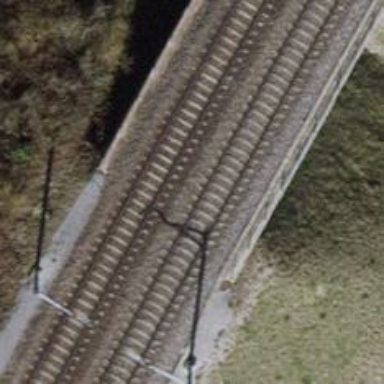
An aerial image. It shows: Single-track railway bridge with electrified contact line.